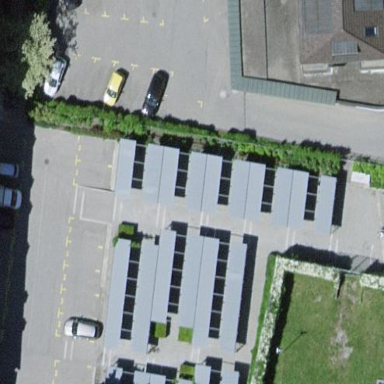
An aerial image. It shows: Bicycle parking area.